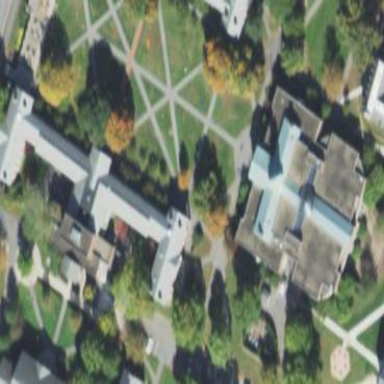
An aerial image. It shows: View of university building.